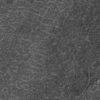
Label: not_dusty